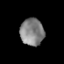
Tissue: prostate
Cell type: T cells
Senescence score: 0.2407
Nuclear area (px): 627
Mean DAPI intensity: 131.006